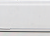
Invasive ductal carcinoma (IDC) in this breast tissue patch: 0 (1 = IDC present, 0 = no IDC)